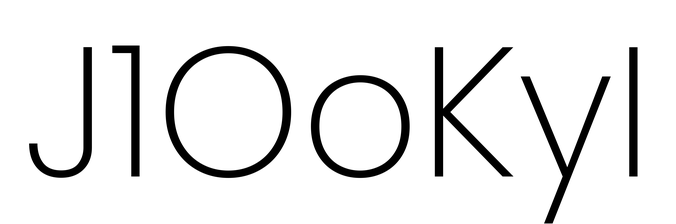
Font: Poppins-ExtraLight